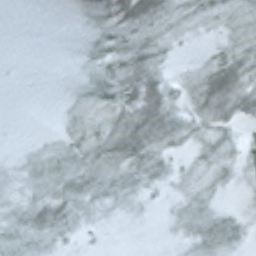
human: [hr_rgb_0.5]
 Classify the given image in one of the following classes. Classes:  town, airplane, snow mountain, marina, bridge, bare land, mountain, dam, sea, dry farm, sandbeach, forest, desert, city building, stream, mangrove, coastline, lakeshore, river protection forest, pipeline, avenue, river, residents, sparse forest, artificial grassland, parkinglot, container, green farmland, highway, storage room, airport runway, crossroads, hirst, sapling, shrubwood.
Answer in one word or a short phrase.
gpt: snow mountain